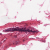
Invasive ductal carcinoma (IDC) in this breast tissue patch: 0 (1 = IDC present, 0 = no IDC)